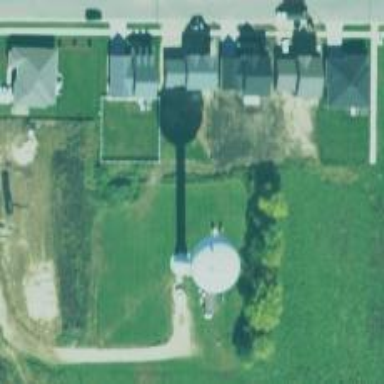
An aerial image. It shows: Water tower that is man-made.